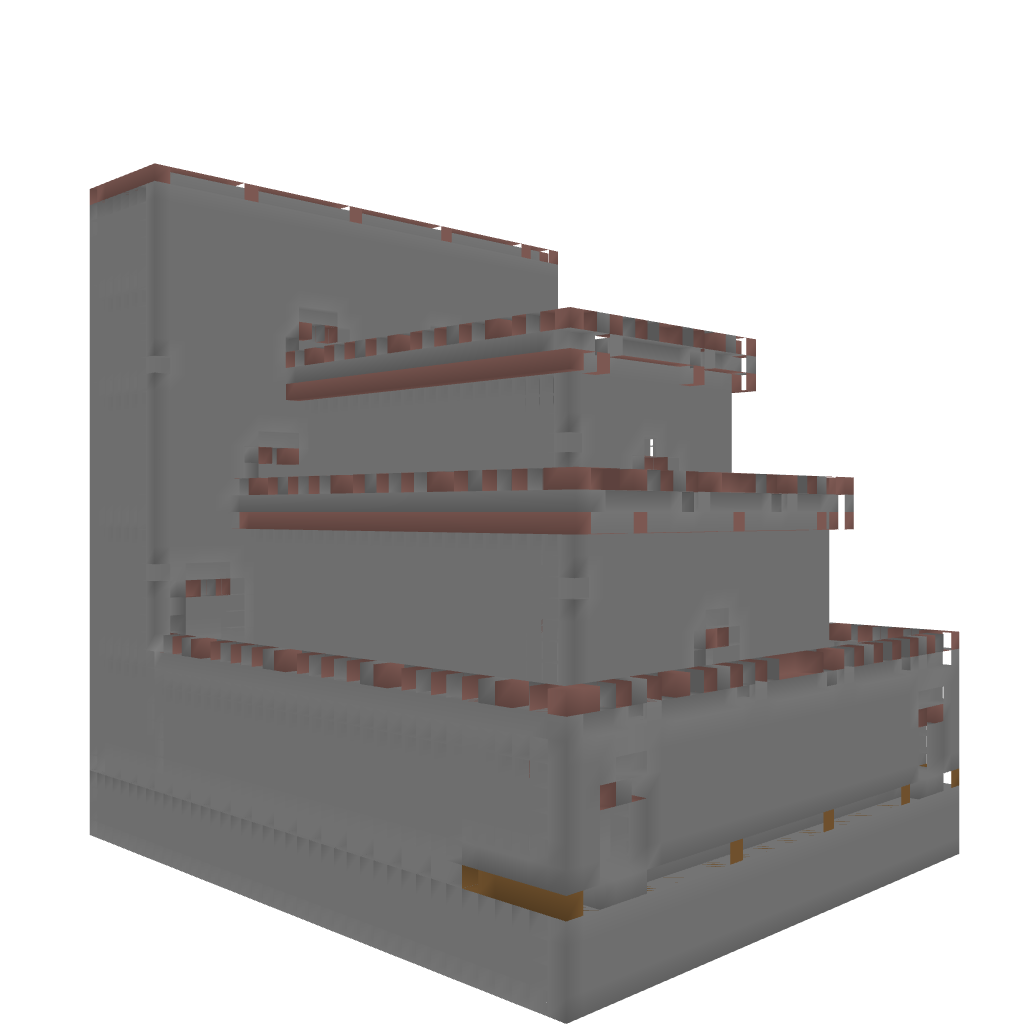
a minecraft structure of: City Capital Fortress bad low quality